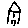
Label: house